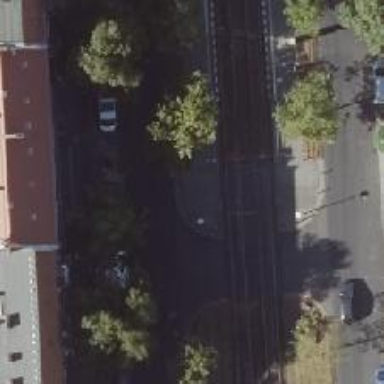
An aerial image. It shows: Uncontrolled tram railway crossing.